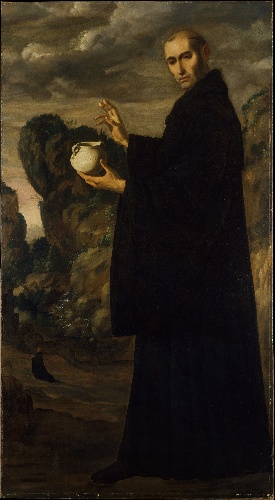
Title: Saint Benedict
Artist: Francisco de Zurbarán
Artist bio: Spanish, Fuente de Cantos 1598–1664 Madrid
Date: ca. 1640–45
Object type: Painting
Classification: Paintings
Medium: Oil on canvas
Dimensions: 74 x 40 3/4 in. (188 x 103.5 cm)
Department: European Paintings
Credit line: Bequest of Harry G. Sperling, 1971
Accession year: 1976
Repository: Metropolitan Museum of Art, New York, NY
Tags: Men|Saints|Pitchers